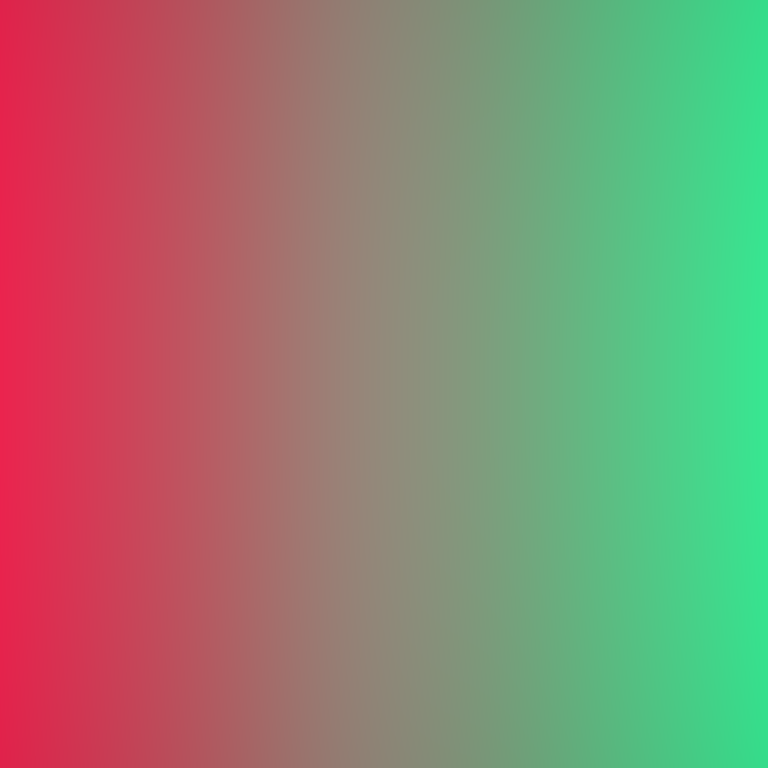
Abstract light effect, smooth gradient from vibrant red to bright green, energetic atmosphere, soft blend, no room, no furniture, no objects.